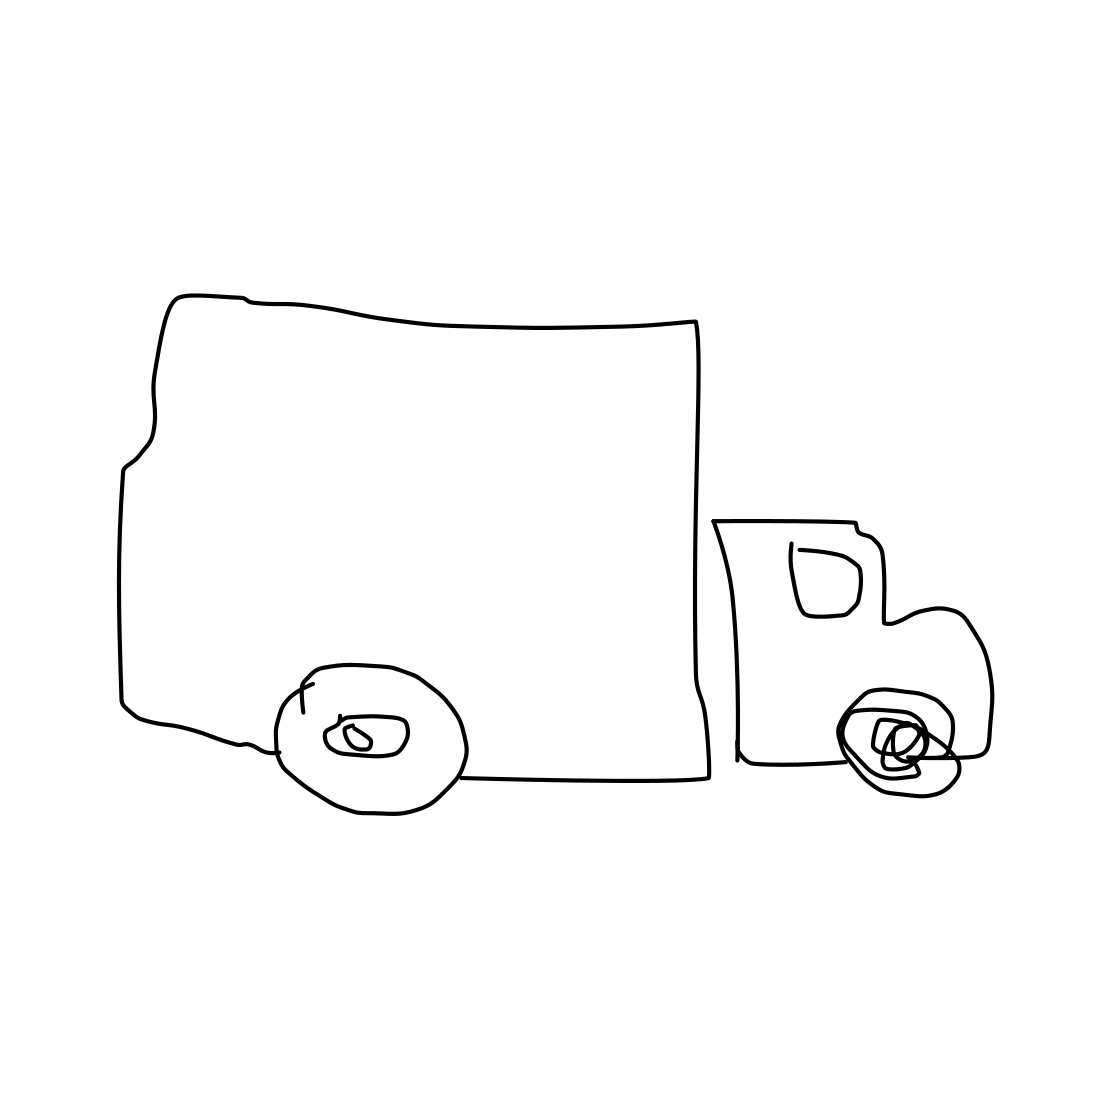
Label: truck